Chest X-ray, PA view. Patient: 61 years old, sex F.
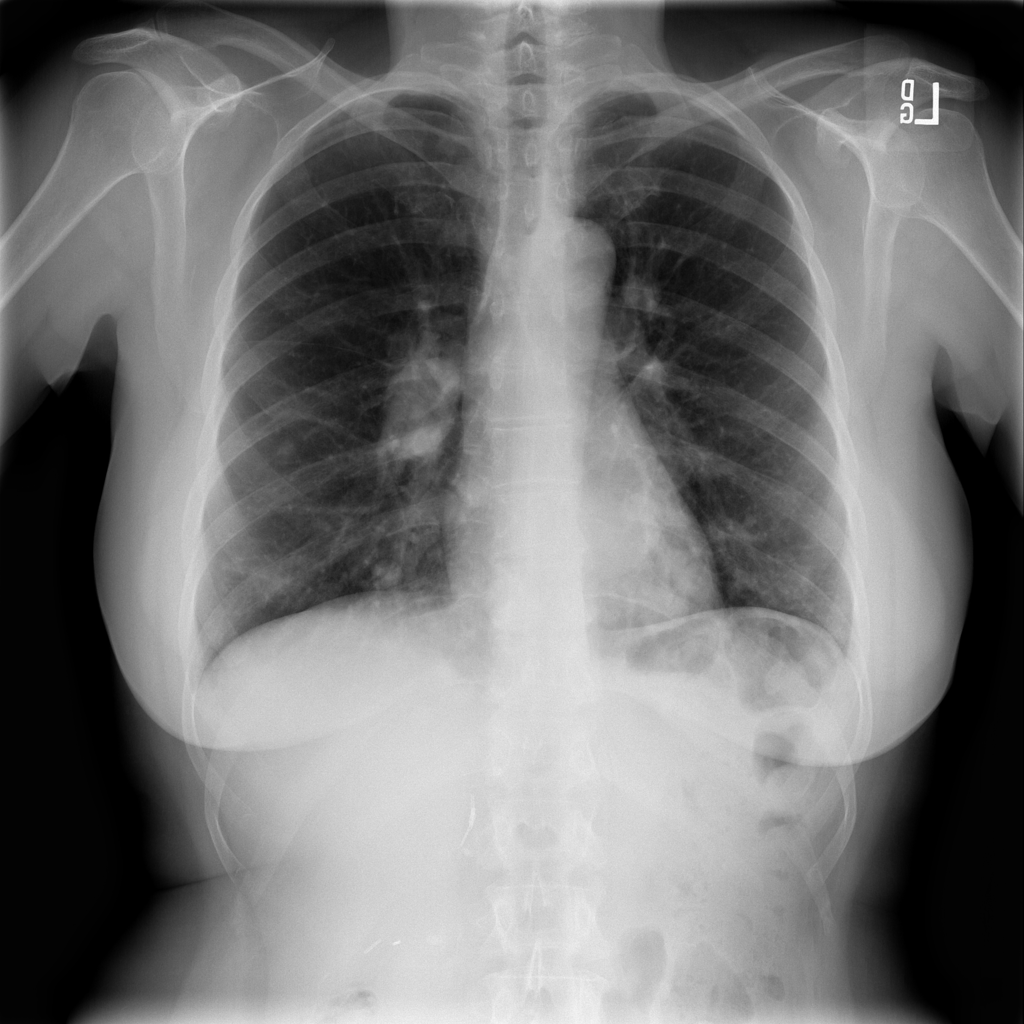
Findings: Mass, Nodule